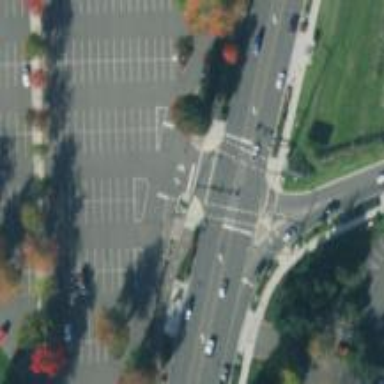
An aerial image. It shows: Crossing on the road.